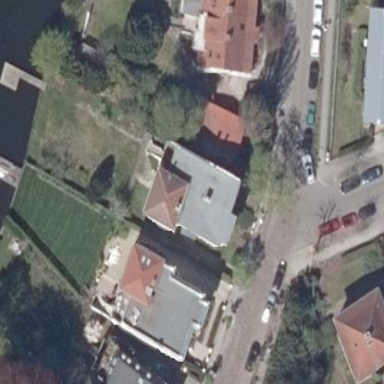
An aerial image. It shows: Detached building.